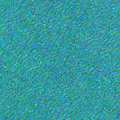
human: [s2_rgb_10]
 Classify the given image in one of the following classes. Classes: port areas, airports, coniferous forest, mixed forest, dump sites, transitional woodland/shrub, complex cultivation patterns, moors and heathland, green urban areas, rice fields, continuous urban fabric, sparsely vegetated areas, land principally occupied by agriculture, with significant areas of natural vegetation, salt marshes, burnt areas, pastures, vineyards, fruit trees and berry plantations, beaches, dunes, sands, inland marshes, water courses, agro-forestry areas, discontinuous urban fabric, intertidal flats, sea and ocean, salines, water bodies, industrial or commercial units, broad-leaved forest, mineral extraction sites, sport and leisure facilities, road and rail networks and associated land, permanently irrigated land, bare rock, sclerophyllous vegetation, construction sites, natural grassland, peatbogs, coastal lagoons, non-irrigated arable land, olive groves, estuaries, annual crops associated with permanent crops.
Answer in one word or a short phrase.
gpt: sea and ocean